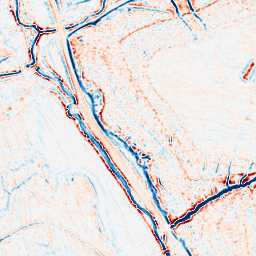
Category: edge_preserving
Decomposition family: bilateral
Decomposition parameters: d: 9
sigma_color: 25
sigma_space: 100
Upsampling method: cubic_mitchell
Upsampling parameters: scale: 2
Upsampling scale: 2